Field crop: tomato
Growth stage: 1
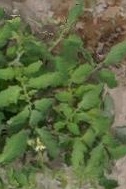
Species: tomato